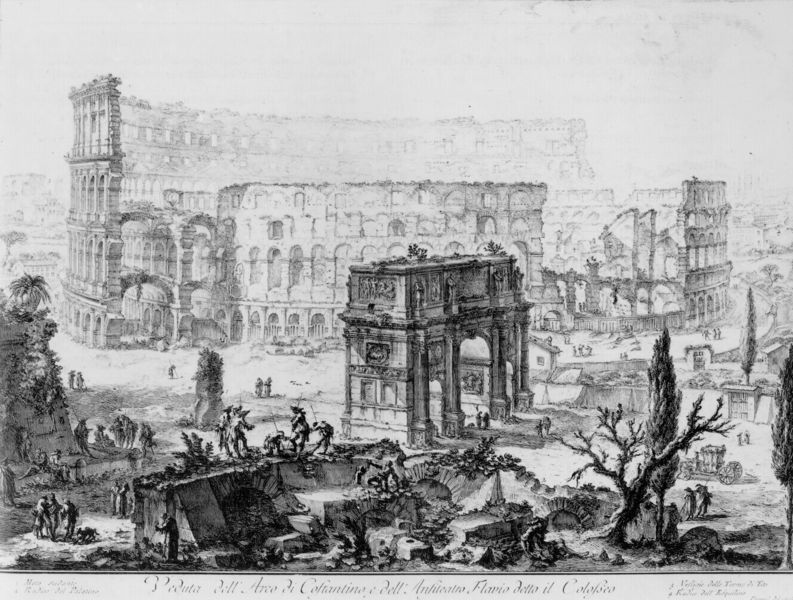
Titel: Veduta dell'Arco di Costantino e dell'Anfiteatro Flavio detto il Colosseo
Künstler: Giovanni Battista Piranesi
Standort: München
Institution: Staatliche Graphische Sammlung
Schlagwörter: baum, gruppe, himmel, schatten, weiß, bäume, frauen, landschaft, menschen, stadt, äste, fenster, grau, hell, licht, männer, schwarz, skizze, strasse, zeichnung, gebäude, weg, architektur, barock, steine, strauch, zweige, gitter, sonne, sträucher, blatt, pflanzen, zypressen, schrift, ansicht, bogen, italien, passanten, mauer, grafik, graphik, kutsche, besucher, figuren, rundbogen, staffage, zerstörung, soldaten, palme, tor, arena, gruppen, stadtansicht, bögen, reste, ruine, antike, torbogen, zypresse, druck, lithographie, schwarzweiss, radierung, stich, text, waffen, beschriftung, ruinen, schaulustige, architrav, rom, gemäuer, portal, römer, bewachsen, manierismus, rundbögen, krieger, palmen, etagen, geschosse, pinien, pinie, stockwerke, römisch, forum, forum romanum, siegestor, legende, palatin, triumpfbogen, triumphbogen, bauwerke, stadion, roma, spolien, kolosseum, collosseum, kollosseum, fluren, ausgrabung, pale, alexander, colosseum, colloseum, kolloseum, titus, ausgrabungen, ktsche, thriumphbogen, konstantinsbogen, architra, druchgänge, konstantinbogen, riumphbogen, amphiteater, runinen, arcis